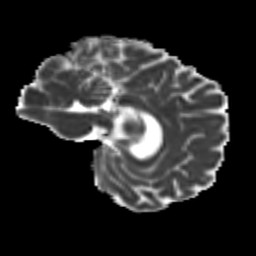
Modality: MD
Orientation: sagittal
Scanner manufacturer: siemens
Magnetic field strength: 3 T
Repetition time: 9.2 s
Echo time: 0.084 s